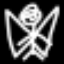
Label: angel